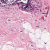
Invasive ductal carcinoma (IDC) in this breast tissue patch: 0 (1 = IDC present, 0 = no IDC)